Aerial crown-view tile of a tropical tree (Barro Colorado Island, Panama), acquired 20250818:
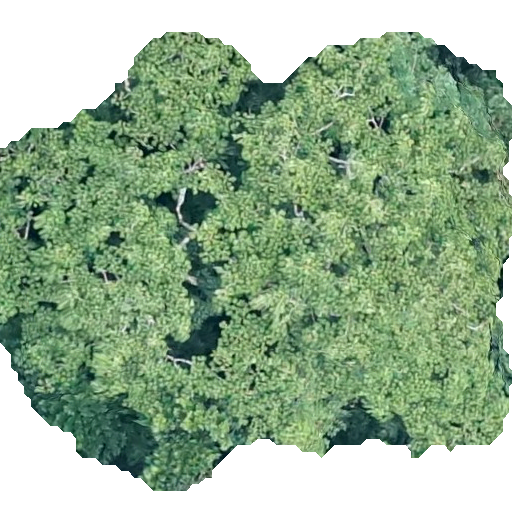
Species: Sterculia apetala
GBIF accepted scientific name: Sterculia apetala
Crown area: 280.336 m²